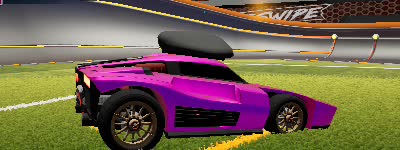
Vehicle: breakout